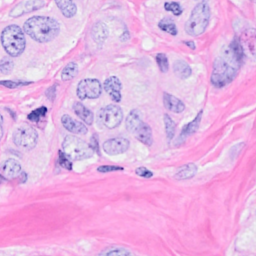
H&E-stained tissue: Breast